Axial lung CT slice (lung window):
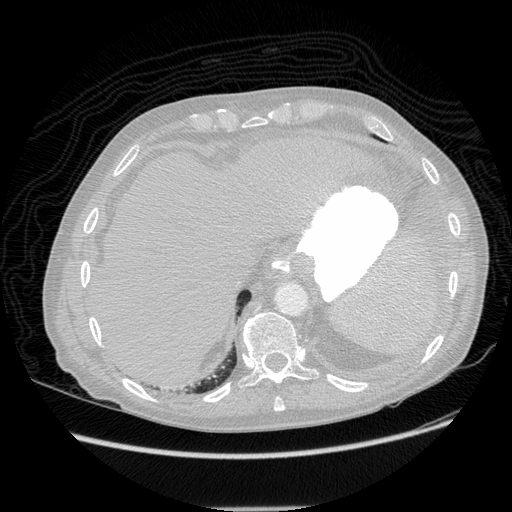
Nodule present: no